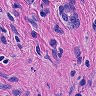
Metastatic tissue present: yes